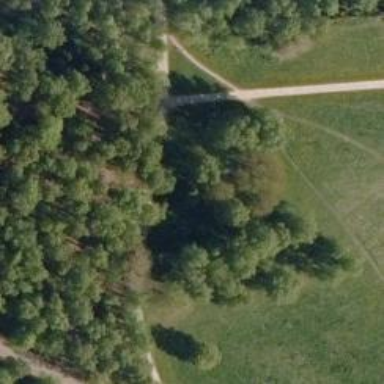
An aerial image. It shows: Disc golf hole.